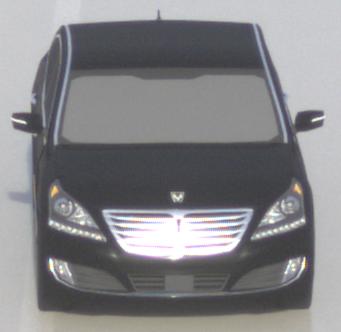
Make: Hyundai
Model: Equus
Detailed model: Gen. 2 VI
Model produced from: 2009
Model produced until: 2016
Doors: 4
Color: black
Road condition: wet road
Daytime: morning or afternoon
Contrast: high contrast